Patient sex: M
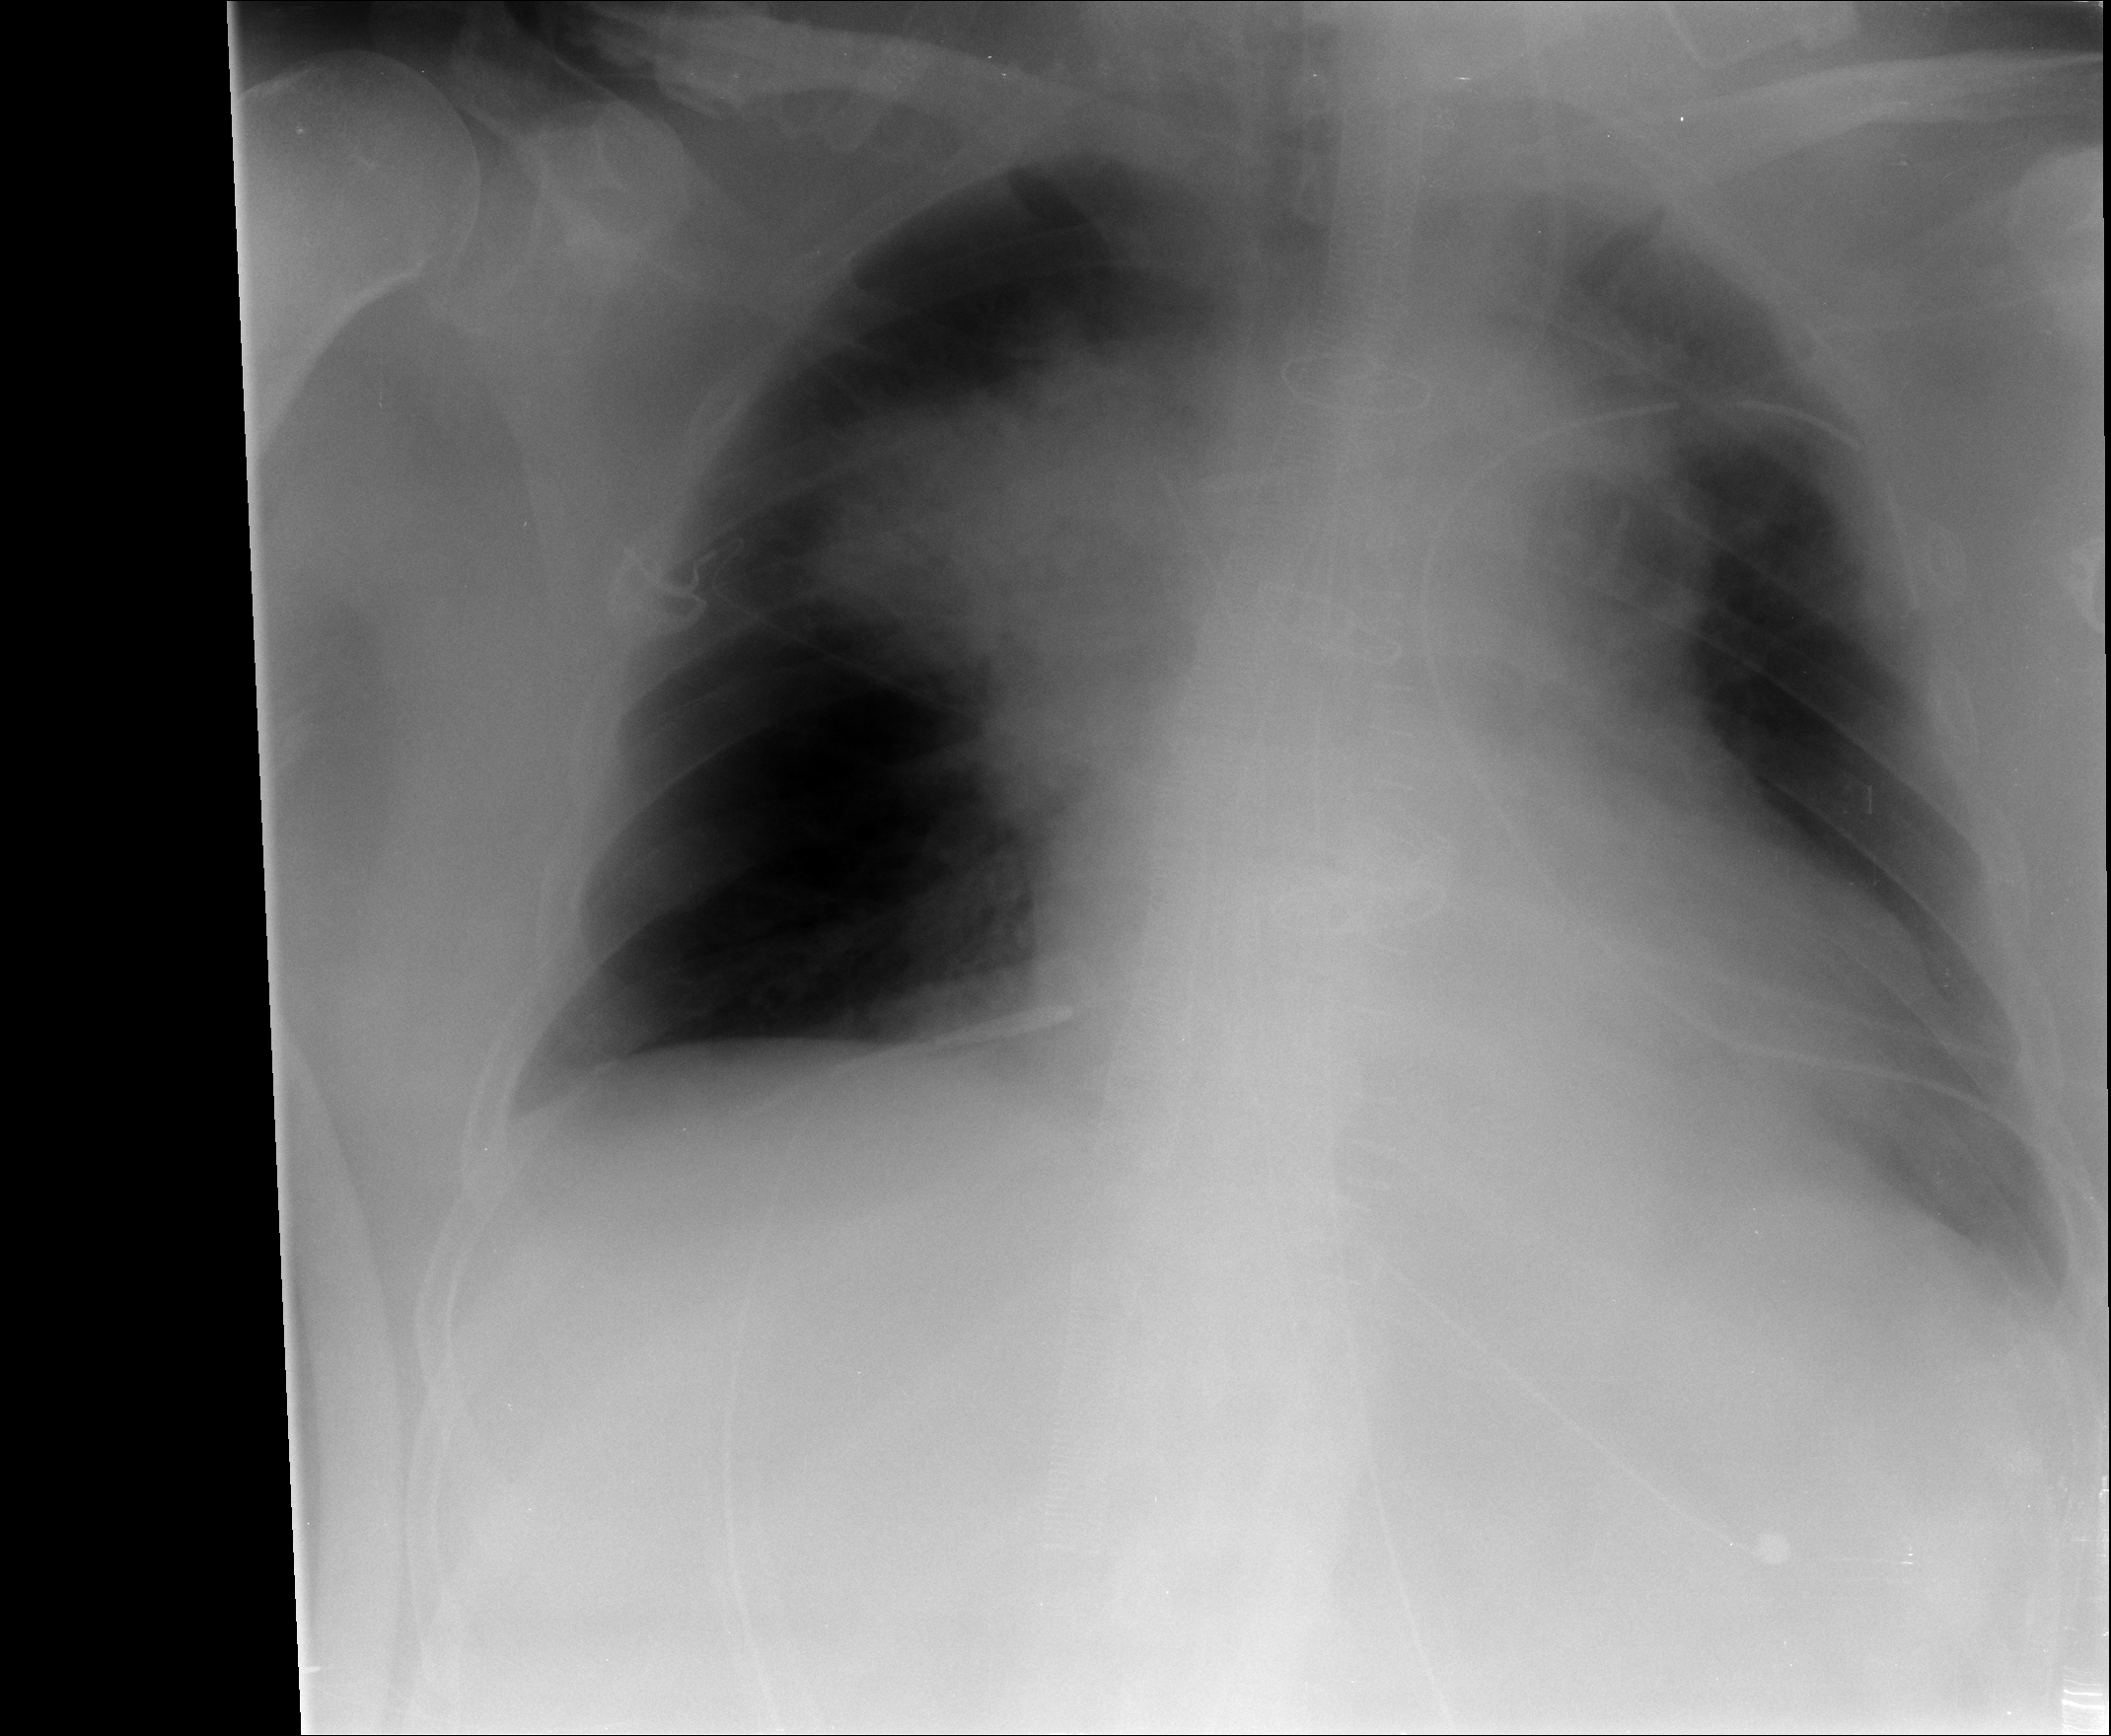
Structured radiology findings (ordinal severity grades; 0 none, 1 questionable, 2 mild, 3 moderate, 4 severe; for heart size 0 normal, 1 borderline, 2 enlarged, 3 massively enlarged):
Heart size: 2
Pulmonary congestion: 2
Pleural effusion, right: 0
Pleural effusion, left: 0
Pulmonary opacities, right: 3
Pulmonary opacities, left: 0
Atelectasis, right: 2
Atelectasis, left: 1